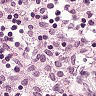
Metastatic tissue present: no